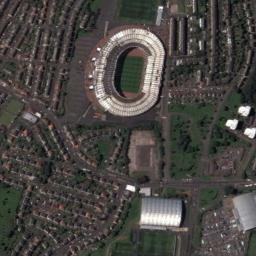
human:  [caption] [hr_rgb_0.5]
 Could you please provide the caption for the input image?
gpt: The stadium is on the grass next to some buildings and trees .

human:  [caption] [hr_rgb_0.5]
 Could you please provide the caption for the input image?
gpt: The stadium looks like an oval and is surrounded by a blue roof .

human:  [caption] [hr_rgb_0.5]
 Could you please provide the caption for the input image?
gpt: There are many buildings beside the stadium .

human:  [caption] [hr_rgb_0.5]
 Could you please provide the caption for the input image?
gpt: Oval stadium next to the building and lawn .

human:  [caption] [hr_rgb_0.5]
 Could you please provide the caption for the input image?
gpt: There are many buildings around the stadium .